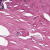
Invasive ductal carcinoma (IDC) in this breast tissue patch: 0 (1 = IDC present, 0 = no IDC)